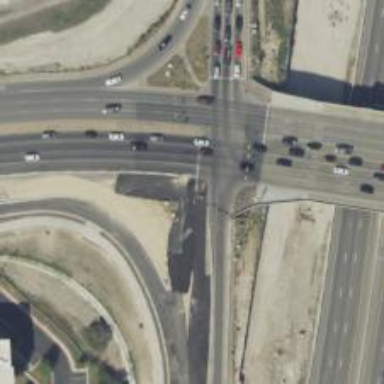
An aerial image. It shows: Primary link highway leading to diverging diamond interchange (DDI).